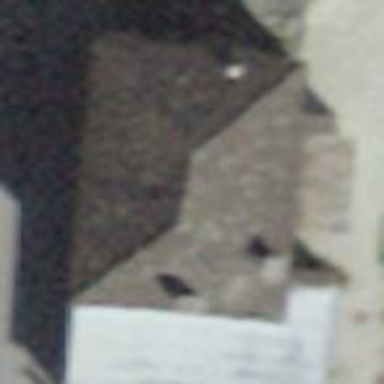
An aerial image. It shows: Detached building.